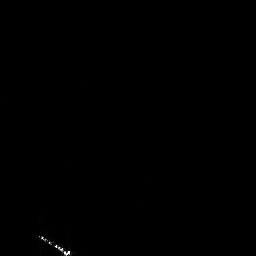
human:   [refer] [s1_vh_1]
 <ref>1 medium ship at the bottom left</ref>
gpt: <box>[[12, 89, 28, 99, 0]]</box>